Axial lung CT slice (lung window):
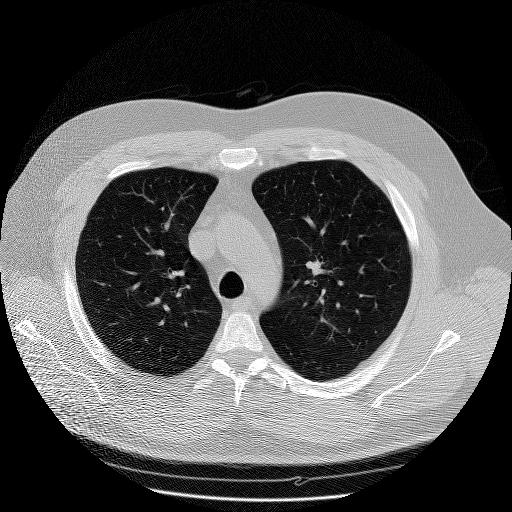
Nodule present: no